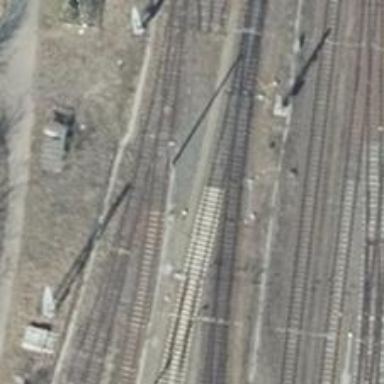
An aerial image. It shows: Abandoned railway yard is depicted.